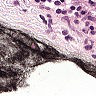
Metastatic tissue present: no